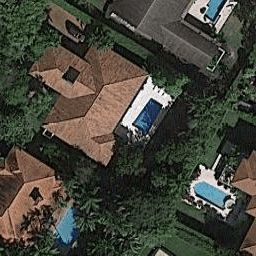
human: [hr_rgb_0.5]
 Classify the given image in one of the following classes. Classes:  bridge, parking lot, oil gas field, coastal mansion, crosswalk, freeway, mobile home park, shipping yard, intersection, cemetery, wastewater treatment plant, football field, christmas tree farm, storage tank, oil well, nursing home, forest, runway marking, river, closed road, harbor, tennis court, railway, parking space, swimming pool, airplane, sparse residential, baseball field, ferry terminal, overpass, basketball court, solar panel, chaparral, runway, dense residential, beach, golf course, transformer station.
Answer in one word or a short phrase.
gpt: coastal mansion